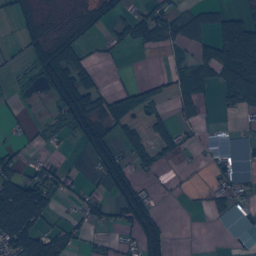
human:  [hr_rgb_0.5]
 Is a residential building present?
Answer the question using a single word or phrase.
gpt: yes

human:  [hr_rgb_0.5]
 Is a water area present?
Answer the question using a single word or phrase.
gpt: yes

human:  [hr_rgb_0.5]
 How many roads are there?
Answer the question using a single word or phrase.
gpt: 147

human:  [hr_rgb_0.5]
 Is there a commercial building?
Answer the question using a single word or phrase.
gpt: yes

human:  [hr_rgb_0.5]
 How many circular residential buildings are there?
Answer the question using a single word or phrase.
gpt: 0

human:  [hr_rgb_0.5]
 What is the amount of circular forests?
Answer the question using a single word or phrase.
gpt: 1

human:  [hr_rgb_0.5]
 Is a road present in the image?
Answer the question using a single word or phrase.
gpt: yes

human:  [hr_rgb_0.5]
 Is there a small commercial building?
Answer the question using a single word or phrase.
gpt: yes

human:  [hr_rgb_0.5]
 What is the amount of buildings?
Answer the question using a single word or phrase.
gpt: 263

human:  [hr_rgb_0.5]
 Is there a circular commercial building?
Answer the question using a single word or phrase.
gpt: no

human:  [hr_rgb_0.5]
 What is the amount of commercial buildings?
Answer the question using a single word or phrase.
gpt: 5

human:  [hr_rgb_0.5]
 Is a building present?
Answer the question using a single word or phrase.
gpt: yes

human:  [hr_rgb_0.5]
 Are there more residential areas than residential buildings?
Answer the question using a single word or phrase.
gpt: no

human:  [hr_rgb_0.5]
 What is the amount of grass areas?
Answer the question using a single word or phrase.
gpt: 172

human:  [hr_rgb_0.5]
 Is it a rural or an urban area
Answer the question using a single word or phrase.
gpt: rural

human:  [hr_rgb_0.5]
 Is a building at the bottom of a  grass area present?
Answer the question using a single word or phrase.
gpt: yes

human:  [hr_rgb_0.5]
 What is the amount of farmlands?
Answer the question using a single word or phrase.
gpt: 71

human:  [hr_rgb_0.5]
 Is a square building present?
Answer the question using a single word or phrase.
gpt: no

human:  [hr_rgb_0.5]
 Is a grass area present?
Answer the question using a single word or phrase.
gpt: yes

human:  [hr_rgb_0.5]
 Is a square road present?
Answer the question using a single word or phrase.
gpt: no

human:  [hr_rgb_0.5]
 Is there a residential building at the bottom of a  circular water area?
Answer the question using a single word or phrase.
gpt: yes

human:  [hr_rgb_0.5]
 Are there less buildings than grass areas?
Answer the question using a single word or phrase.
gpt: no

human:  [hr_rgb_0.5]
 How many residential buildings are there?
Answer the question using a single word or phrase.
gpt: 251

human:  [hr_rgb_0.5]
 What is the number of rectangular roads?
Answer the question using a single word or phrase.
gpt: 0

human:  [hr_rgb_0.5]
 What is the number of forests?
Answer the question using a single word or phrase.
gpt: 174

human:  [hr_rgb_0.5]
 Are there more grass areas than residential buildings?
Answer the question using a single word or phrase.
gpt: no

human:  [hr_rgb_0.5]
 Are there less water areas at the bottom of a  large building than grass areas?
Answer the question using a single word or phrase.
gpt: yes

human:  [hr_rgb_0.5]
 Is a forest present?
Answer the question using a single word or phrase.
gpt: yes

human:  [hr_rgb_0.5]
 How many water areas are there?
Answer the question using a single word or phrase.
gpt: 26

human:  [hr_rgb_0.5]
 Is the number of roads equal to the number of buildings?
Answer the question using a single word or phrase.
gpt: no

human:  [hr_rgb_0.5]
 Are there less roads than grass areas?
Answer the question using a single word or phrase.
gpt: yes

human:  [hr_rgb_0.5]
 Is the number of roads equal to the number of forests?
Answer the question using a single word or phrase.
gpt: no

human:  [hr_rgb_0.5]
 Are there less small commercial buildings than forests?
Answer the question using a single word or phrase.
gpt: yes

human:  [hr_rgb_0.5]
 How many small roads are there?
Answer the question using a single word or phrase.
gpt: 147

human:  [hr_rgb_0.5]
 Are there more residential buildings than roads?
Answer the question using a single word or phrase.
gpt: yes

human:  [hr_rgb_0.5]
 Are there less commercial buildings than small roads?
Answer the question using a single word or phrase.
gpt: yes

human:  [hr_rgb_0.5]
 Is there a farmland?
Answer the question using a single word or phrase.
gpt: yes

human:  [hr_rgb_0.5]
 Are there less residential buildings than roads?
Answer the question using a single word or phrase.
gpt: no

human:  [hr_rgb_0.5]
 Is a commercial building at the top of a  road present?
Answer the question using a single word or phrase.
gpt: yes

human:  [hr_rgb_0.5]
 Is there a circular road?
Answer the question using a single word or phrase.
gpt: no

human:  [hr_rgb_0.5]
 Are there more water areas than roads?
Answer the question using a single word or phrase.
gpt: no

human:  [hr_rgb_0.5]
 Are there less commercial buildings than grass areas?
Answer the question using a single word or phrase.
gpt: yes

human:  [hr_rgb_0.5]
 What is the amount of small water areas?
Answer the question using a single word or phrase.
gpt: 14

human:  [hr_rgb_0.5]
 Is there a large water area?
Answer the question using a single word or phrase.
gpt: yes

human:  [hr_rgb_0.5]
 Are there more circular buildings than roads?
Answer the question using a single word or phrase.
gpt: no

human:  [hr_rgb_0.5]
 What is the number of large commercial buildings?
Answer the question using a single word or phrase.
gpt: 0

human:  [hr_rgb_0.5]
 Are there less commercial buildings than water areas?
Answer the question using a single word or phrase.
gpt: yes

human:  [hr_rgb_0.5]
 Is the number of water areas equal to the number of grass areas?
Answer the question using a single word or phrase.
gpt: no

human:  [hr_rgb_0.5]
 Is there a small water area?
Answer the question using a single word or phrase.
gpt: yes

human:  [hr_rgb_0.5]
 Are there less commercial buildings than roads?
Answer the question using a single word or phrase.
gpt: yes

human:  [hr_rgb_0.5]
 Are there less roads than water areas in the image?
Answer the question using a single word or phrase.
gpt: no

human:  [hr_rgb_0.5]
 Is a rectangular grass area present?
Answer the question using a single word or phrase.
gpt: yes

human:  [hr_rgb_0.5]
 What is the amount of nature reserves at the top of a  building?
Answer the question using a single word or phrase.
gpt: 4

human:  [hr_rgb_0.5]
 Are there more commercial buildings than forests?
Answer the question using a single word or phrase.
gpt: no

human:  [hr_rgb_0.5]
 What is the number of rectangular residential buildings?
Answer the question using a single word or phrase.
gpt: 150

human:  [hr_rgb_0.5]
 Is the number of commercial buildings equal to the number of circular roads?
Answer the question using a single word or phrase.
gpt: no

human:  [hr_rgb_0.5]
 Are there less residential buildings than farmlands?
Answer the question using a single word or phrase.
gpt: no

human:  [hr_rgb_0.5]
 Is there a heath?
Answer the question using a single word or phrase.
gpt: yes

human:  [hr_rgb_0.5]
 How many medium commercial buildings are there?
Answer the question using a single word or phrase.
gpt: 3

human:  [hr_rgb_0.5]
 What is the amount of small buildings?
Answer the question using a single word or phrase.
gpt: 242

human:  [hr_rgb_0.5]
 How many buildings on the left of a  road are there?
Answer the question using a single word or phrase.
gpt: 263

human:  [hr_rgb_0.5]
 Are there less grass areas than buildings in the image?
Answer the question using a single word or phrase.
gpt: yes

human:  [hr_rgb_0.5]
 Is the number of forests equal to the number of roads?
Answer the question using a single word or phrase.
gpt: no

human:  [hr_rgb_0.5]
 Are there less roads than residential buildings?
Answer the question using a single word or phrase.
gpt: yes